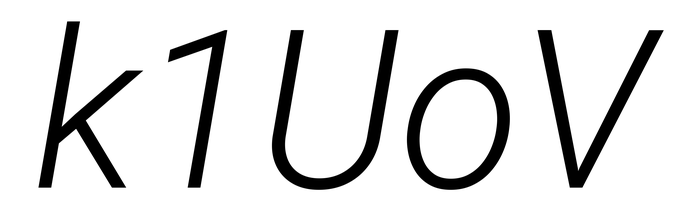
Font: Roboto-Italic_Light_Italic